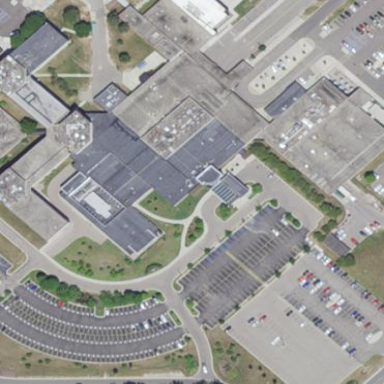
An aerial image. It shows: Hospital building.